一年级 · 算术

$\square \bigcirc \square($ 元 $)$
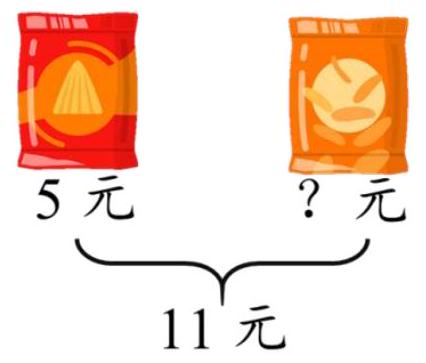
答案: 详解$11-5=6$